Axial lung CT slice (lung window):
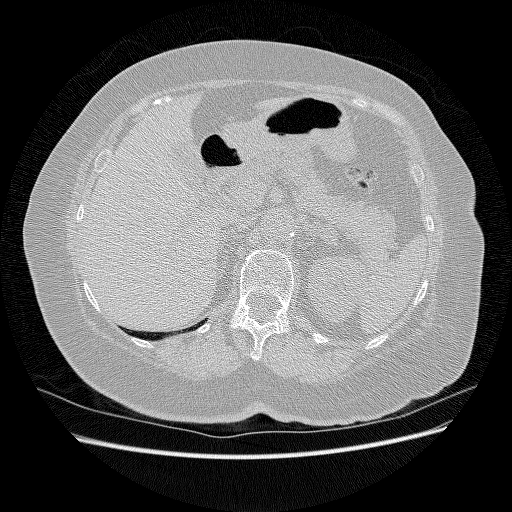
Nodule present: no